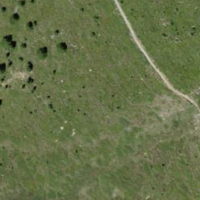
EUNIS habitat code: 26
Species observed at this site:
Geum montanum
Campanula barbata